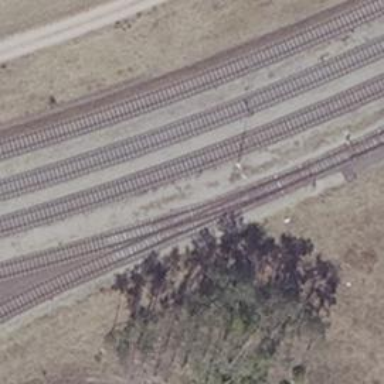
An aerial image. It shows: Railway yard used for servicing trains.